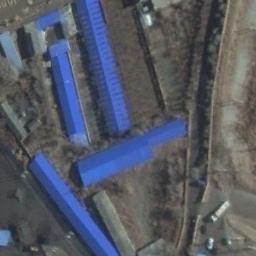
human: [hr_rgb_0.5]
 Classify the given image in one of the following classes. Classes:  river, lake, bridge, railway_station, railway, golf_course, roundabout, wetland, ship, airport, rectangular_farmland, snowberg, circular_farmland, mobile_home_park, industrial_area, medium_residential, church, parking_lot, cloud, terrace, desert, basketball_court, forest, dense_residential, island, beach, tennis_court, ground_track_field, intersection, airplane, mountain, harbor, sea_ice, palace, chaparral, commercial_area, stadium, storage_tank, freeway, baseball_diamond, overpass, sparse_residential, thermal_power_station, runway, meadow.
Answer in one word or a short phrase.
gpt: industrial_area